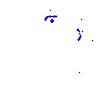
Particle: proton